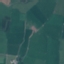
Label: Pasture